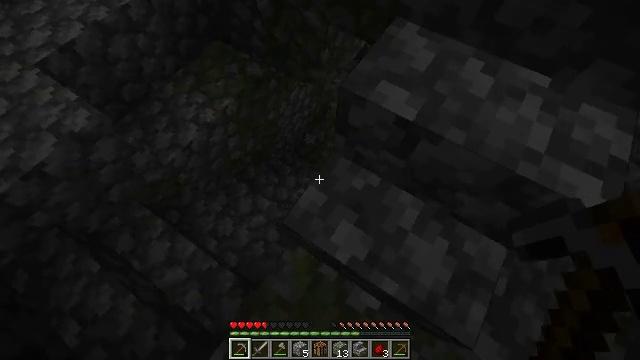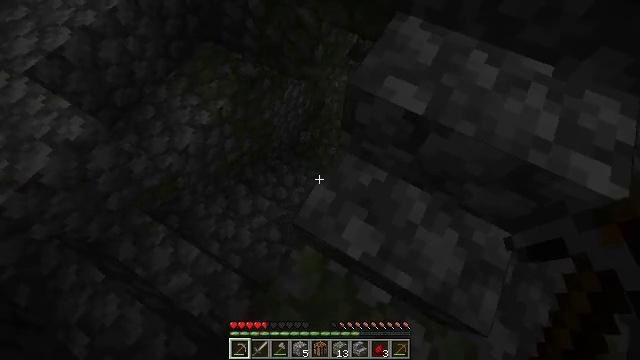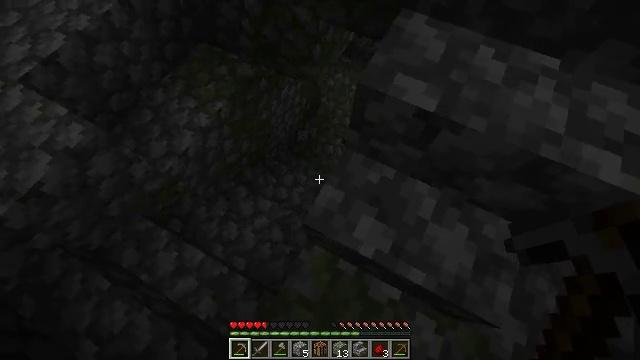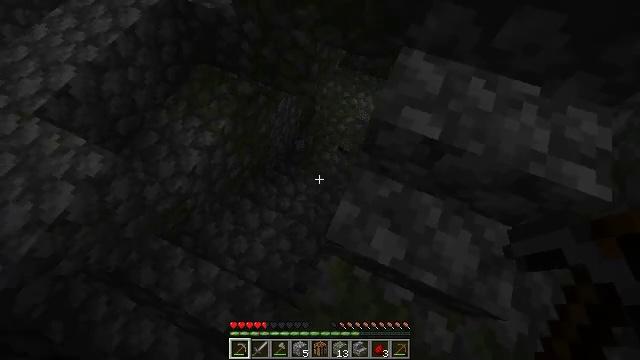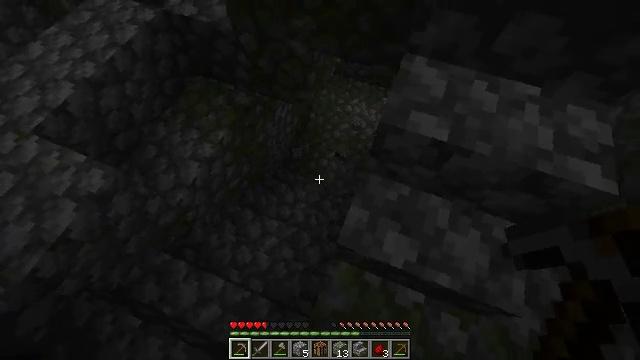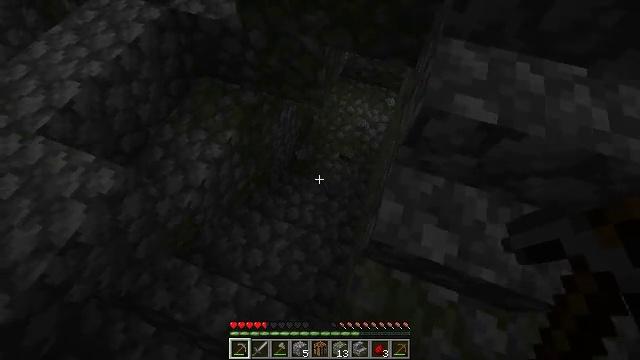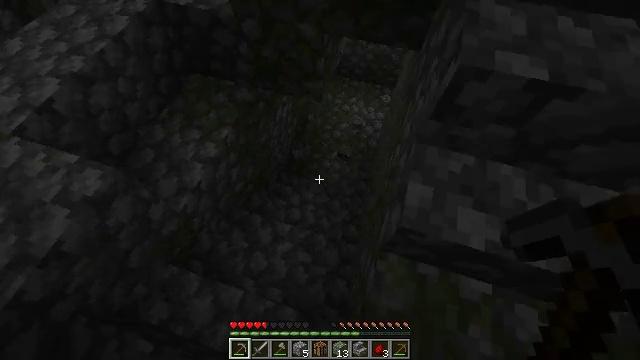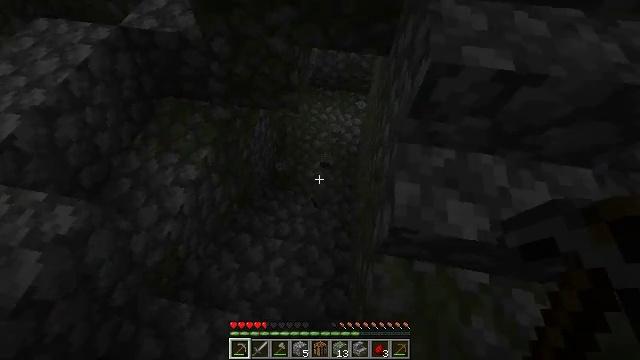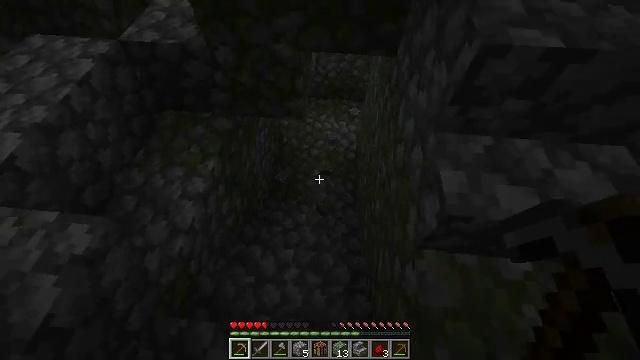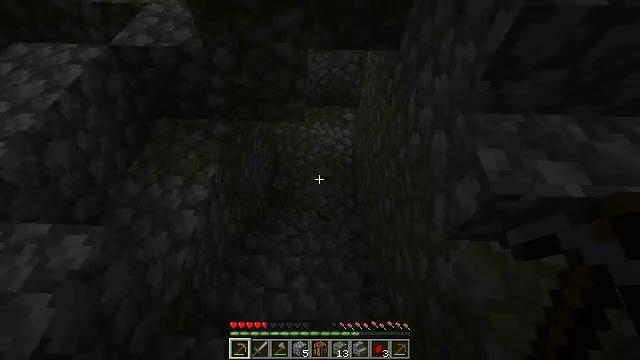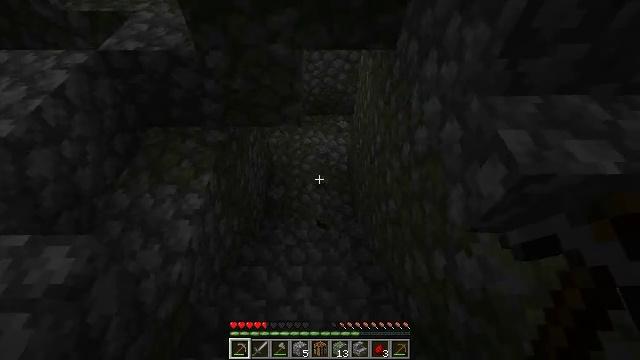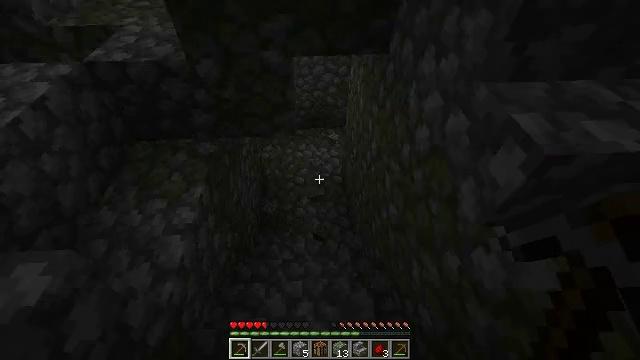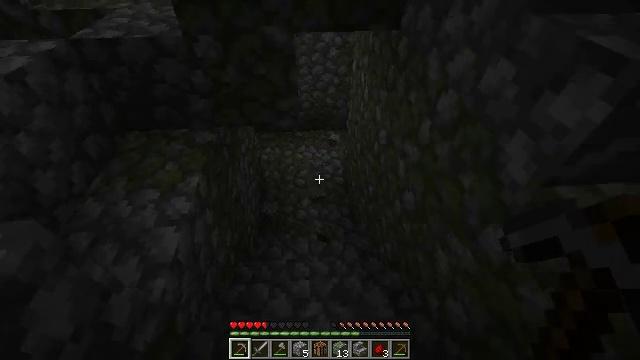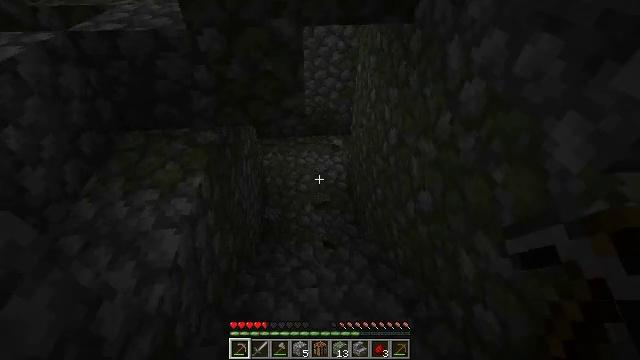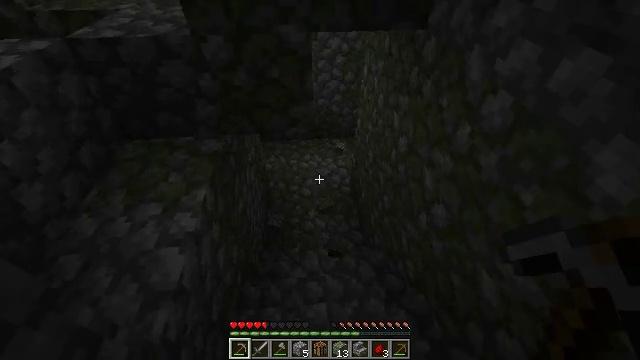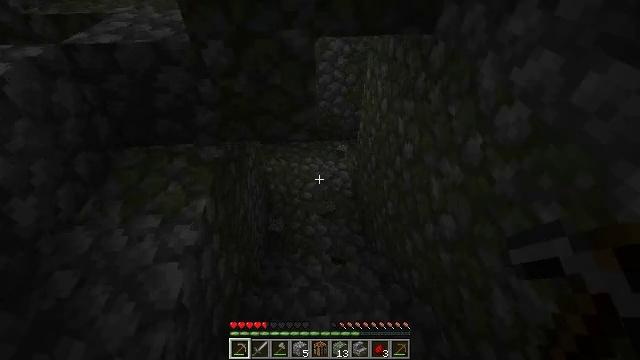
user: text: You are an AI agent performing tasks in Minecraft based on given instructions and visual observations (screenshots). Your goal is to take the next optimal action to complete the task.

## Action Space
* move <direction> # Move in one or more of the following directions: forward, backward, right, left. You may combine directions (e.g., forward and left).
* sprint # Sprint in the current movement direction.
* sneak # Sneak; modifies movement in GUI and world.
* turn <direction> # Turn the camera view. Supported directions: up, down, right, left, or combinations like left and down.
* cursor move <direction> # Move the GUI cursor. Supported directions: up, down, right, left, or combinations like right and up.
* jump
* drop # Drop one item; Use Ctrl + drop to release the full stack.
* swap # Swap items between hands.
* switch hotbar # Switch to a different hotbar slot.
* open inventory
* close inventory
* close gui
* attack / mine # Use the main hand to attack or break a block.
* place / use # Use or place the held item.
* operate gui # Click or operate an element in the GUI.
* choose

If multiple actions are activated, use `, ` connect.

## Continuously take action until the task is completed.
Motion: motion action
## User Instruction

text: Remove the tripwire from its position.
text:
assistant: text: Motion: move left, sneak, turn right
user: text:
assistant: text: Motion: move left, turn right
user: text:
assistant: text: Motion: move left, turn right
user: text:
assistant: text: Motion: move left, turn right and up
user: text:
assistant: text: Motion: move left, turn right
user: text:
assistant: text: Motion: move left, turn right
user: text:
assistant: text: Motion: move left, turn right and up
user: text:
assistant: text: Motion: move left, turn right and up
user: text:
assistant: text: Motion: move left, turn right and up
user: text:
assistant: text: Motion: turn right and up
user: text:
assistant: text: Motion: turn right and up
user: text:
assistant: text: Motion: move forward, turn right and up
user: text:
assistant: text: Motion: move forward, turn up
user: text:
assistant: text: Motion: move forward
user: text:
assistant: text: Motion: move forward
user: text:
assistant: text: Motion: move forward
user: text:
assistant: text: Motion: move forward
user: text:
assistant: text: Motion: move forward
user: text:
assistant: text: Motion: move forward
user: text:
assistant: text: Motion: move forward
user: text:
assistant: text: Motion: move forward, turn right and up
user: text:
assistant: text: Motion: move forward, turn up
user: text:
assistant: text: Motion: move forward
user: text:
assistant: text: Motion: move forward
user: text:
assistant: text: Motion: move forward
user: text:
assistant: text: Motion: move forward, turn up
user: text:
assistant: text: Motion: move forward
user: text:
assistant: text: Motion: move forward
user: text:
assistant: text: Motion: move forward
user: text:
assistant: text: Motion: move forward and move left